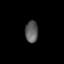
Tissue: prostate
Cell type: T cells
Senescence score: 0.2902
Nuclear area (px): 269
Mean DAPI intensity: 94.056